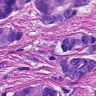
Metastatic tissue present: yes